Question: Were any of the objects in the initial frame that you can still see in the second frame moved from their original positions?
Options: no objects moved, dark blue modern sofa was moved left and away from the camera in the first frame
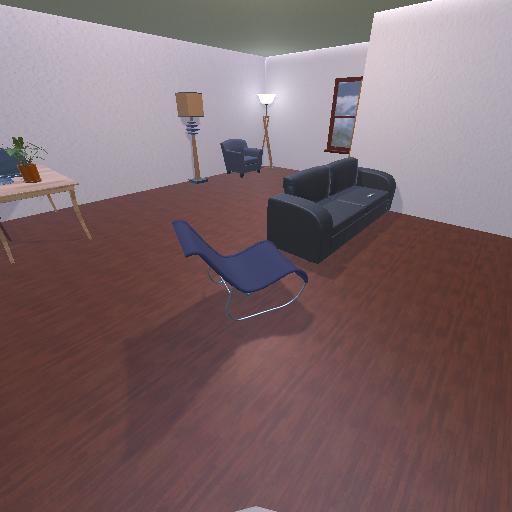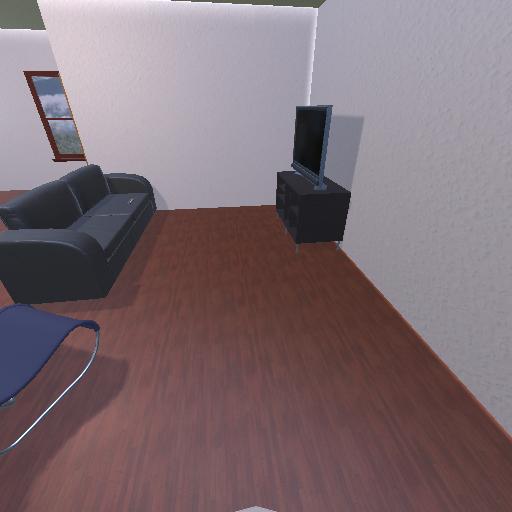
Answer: no objects moved